Question: I am trying to practice data visualization in IPython, but it seems the figure that I ploted is too small and I can't see it clearly.
So, could anyone give me any suggestion to solve this problem?

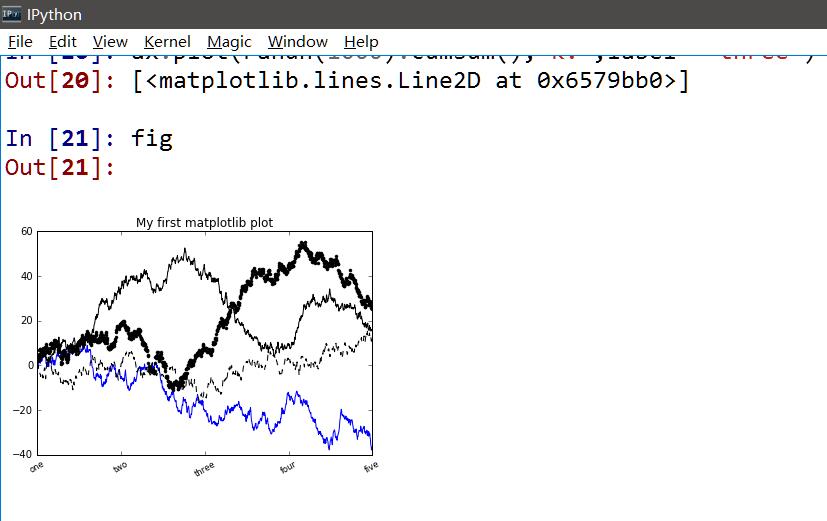
Answer: It seems, that you constructed your figure manually, like 'fig=plt.figure()' ?
Then you can add a size directly as a tuple of x,y in inches:
'''
fig=plt.figure(figsize = (5, 7))
'''
Indeed, this is the idea behind explicitly constructing the figure. If you don't want to configure anything, you don't have to mention the figure at all, you can just do 'plt.plot(...)', and the figure arises automatically.